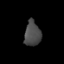
Tissue: lung
Cell type: Epithelial cells
Senescence score: 0.2356
Nuclear area (px): 399
Mean DAPI intensity: 73.807